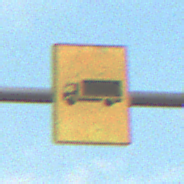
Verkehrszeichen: KFZZulaessigeGesamtmasse3Komma5TOhnePfeilsymbol
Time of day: SunriseSunset
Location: Outdoor (Suburban)
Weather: PartlyCloudy
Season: NotSpecified
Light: Natural